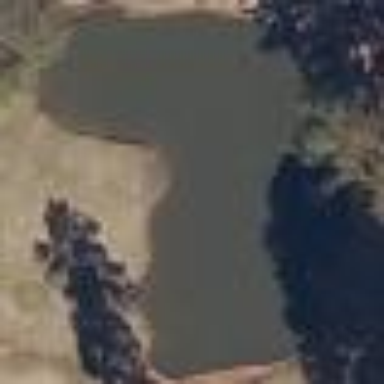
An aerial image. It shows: Water hazard on golf course. The hazard is natural water feature.